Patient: sex M, age 78
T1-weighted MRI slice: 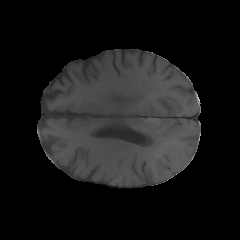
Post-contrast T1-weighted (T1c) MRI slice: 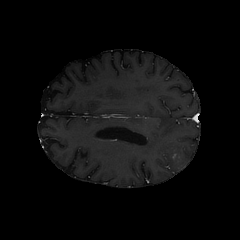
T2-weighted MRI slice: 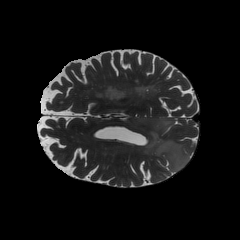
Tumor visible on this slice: yes
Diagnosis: Glioblastoma, IDH-wildtype
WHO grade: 4